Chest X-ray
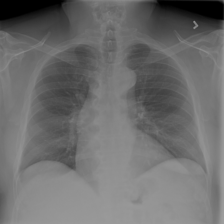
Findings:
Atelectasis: negative
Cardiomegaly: negative
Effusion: negative
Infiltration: positive
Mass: negative
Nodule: negative
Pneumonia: negative
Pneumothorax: negative
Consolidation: negative
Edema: negative
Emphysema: negative
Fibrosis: negative
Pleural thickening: negative
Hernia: negative